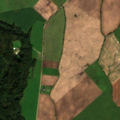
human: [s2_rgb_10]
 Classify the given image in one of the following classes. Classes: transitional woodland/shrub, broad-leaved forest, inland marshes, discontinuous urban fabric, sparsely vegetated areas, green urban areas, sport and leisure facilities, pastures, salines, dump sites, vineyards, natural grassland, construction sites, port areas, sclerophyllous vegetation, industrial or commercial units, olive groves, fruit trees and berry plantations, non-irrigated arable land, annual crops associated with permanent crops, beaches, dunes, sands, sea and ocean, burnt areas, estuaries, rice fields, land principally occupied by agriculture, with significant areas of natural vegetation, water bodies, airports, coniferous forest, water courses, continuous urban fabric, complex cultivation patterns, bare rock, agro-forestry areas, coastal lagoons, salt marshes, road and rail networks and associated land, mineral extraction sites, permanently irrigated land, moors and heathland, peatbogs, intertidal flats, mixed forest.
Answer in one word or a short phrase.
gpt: non-irrigated arable land, mixed forest, transitional woodland/shrub